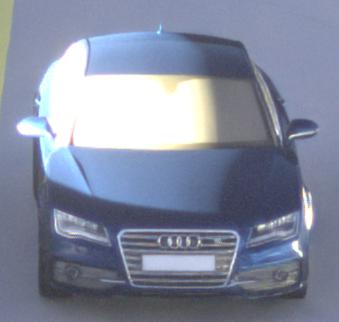
Make: Audi
Model: S7 Sportback cod
Detailed model: S7 (4G) Sportback
Model produced from: 2012/06
Model produced until: 2014/05
Doors: 5
Color: blue
Road condition: dry road
Daytime: sunrise or sunset
Contrast: high contrast